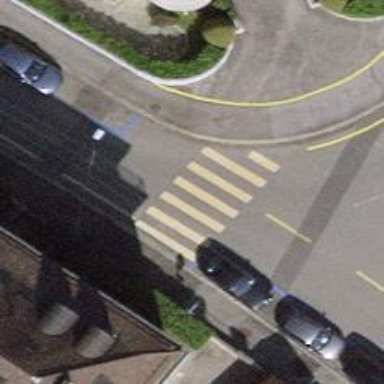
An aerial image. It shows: Marked crossing with zebra stripes on the road.